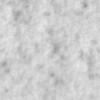
Label: no_change